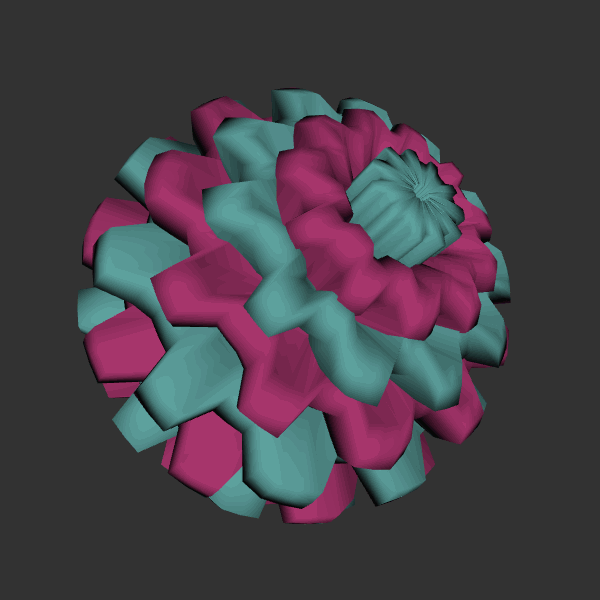
Background: dark